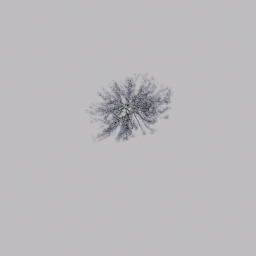
Label: nature